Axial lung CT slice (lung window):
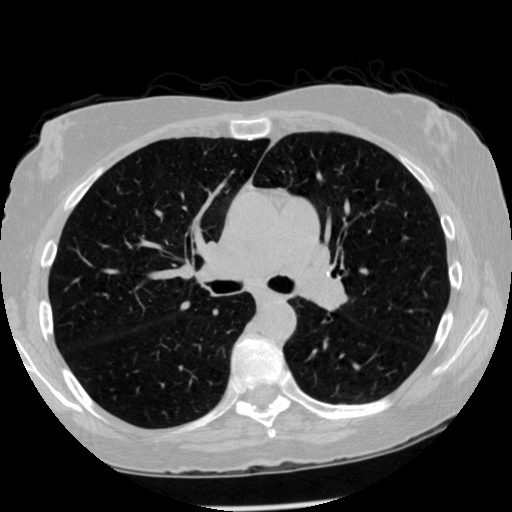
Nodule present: no